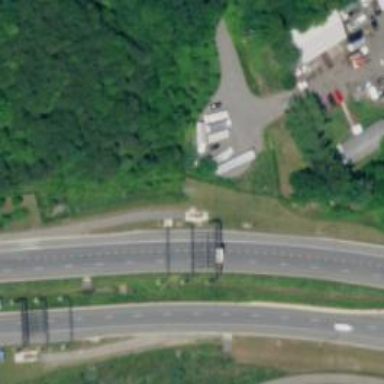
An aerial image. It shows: Toll gantry on the road.